Question: I have a string like that format:
''%asdasasd
galaxy
<PHONE>
asdadadqd
11111118181gals%''
and i need to know is this string contains a word from column 'mName' in 'table1':

In this case I need the output to be 'galaxy'
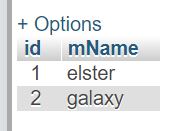
Answer: I do not know what database do you use but this will work in and :
'''
select *
from table1
where instr('%asdasasd
galaxy
<PHONE>
asdadadqd
11111118181gals%', mname) <> 0;
'''
I have created a table called 'test'
You use instr function to find a value from a column 'mName' in the string if it exists then you show it.
<URL>
Or as forpas suggested in his comment you can use like:
'''
select * from table1
where '%asdasasd
galaxy
<PHONE>
asdadadqd
11111118181gals%'
like '%'||mname||'%'
'''